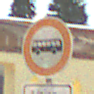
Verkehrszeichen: VerbotKraftomnibusse
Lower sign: BesondereFahrzeugeUndTransportgueter2
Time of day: Midday
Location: Outdoor (Suburban)
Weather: PartlyCloudy
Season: NotSpecified
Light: Natural